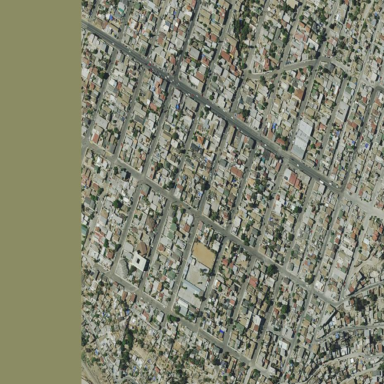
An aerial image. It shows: Residential area within quarter.